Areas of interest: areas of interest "Home Appliance and Electronics Store"
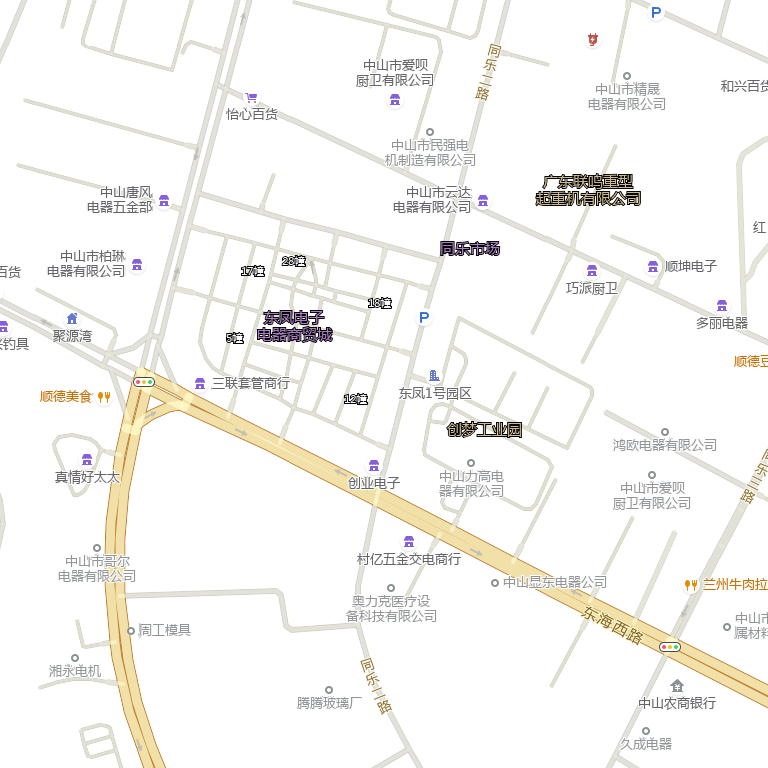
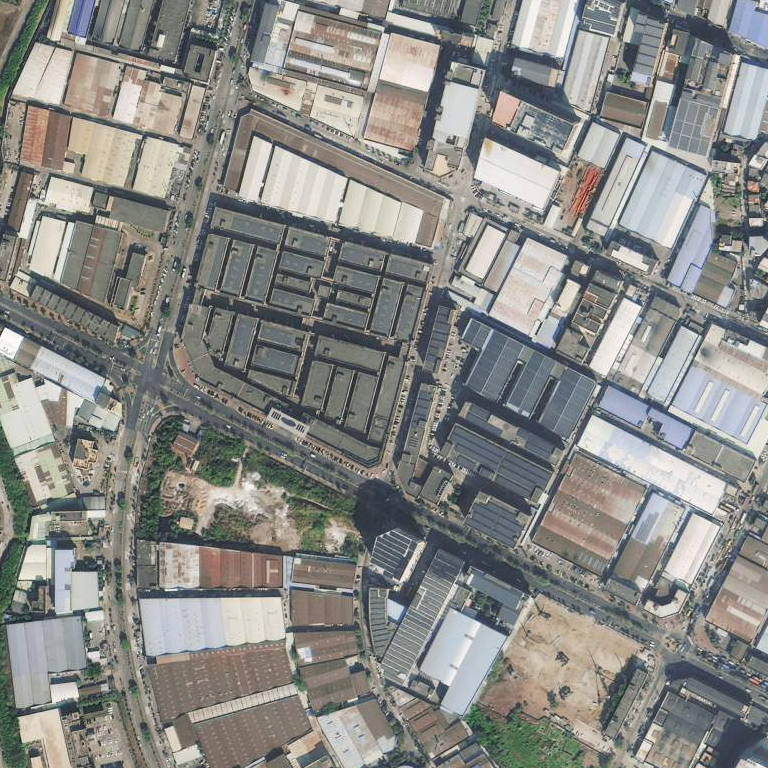